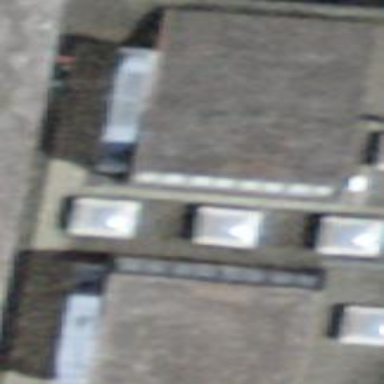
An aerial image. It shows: Building part with flat roof.